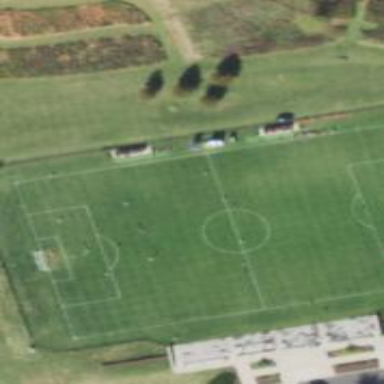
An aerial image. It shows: Soccer pitch for leisure land activities.